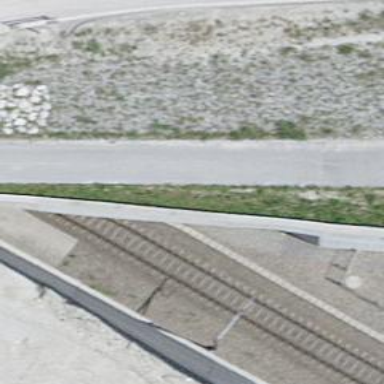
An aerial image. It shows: Railway with electrified contact lines.